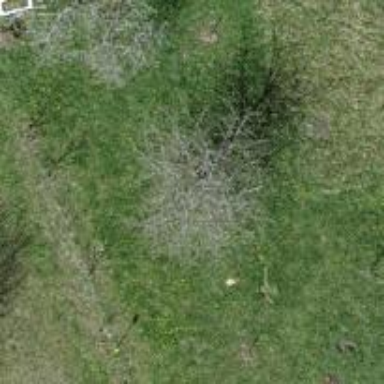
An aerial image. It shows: Beautiful tree in nature.